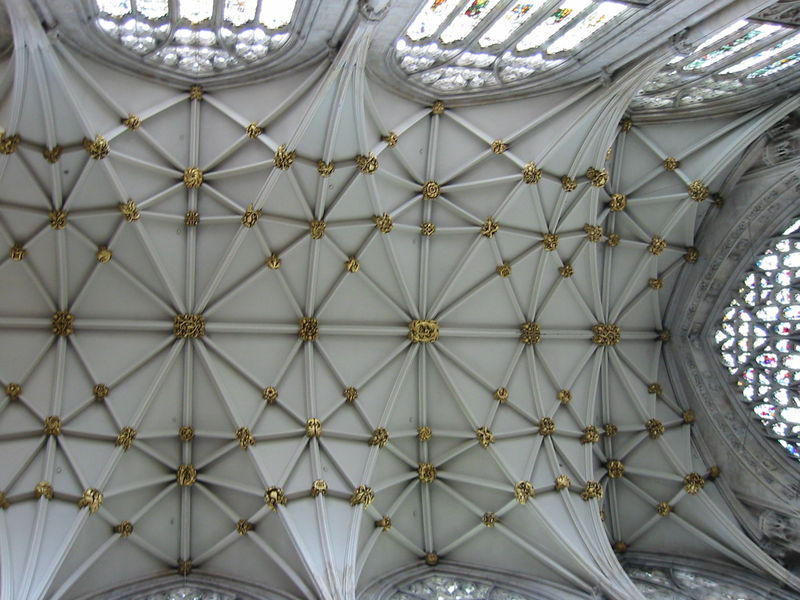
Titel: York Münster
Standort: York (EU - GB)
Schlagwörter: weiß, fenster, rosen, barock, innenraum, kirche, gold, decke, gotik, schiff, foto, fotografie, gewölbe, hauptschiff, kathedrale, langhaus, photo, kreuzrippen, kreuzrippengewölbe, mittelschiff, gotisch, kreuzgratgewölbe, rosette, schlusssteine, kapelle, zier, kirsche, masswerk, sechseck, spitzbogenfenster, spätgotik, sterngewölbe, netzgewölbe, deckengewölbe, nordalpin, 1510, kirchengewölbe, himmelstrebend, rippenbögen, zentrumstein